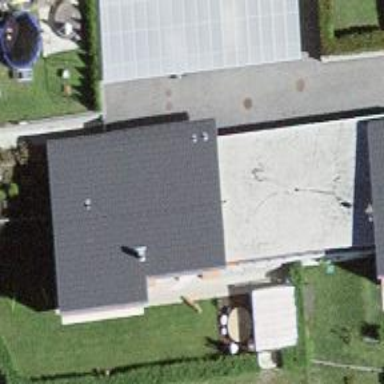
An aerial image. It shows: Carport building.